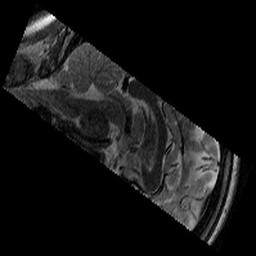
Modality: T2w
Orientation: sagittal
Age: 12
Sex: female
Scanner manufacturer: siemens
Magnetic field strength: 3 T
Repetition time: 8.46 s
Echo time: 0.067 s